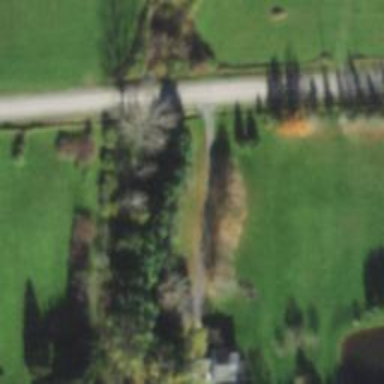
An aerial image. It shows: Driveway leading to service road.